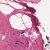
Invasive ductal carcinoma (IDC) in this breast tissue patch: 0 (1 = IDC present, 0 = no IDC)